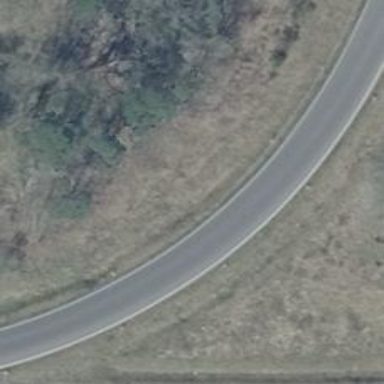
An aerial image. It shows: Asphalt road with primary link designation.